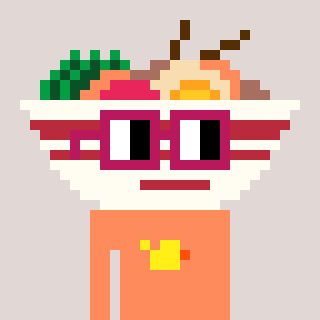
a pixel art character with square dark red glasses, a noodles-shaped head and a peachy-colored body on a warm background